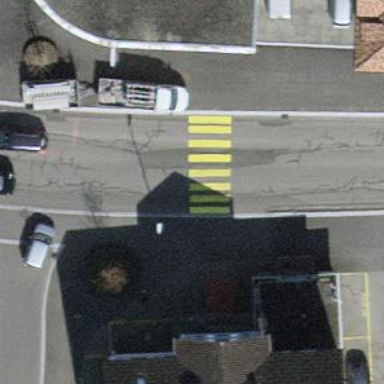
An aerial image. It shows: Marked crossing with pedestrian island.